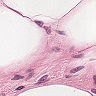
Metastatic tissue present: no